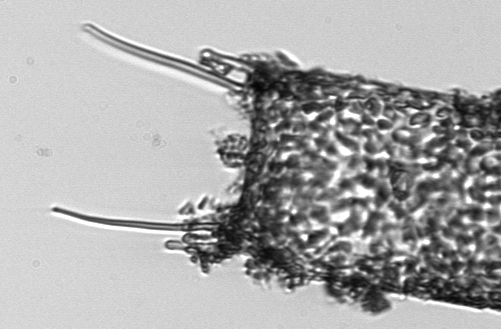
Label: Odontella